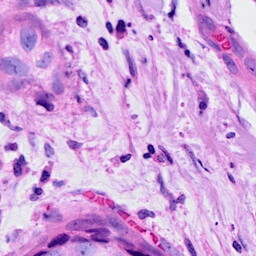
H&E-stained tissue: Breast